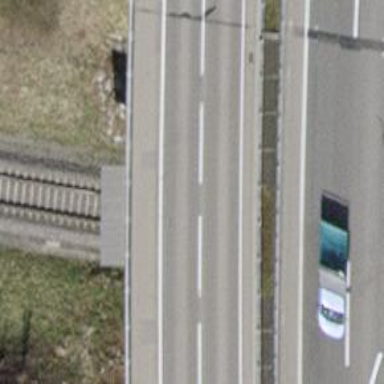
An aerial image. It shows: Primary highway bridge with asphalt surface.